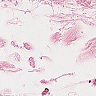
Metastatic tissue present: no